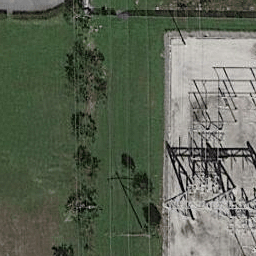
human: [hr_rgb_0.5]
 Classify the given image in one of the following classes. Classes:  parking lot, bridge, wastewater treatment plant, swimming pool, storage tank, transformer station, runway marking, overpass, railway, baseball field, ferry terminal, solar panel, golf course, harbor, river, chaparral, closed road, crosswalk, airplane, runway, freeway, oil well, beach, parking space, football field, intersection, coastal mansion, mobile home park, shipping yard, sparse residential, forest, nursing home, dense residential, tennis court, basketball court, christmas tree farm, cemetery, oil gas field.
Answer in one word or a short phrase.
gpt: transformer station